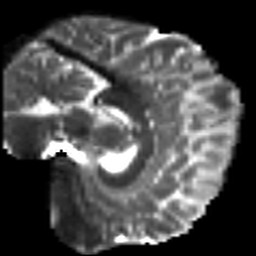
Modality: T2w
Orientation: sagittal
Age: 26
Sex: female
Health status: healthy
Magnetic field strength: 3 T
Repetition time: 8.4 s
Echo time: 0.0926 s